Question: Count the number of objects in the diagram.
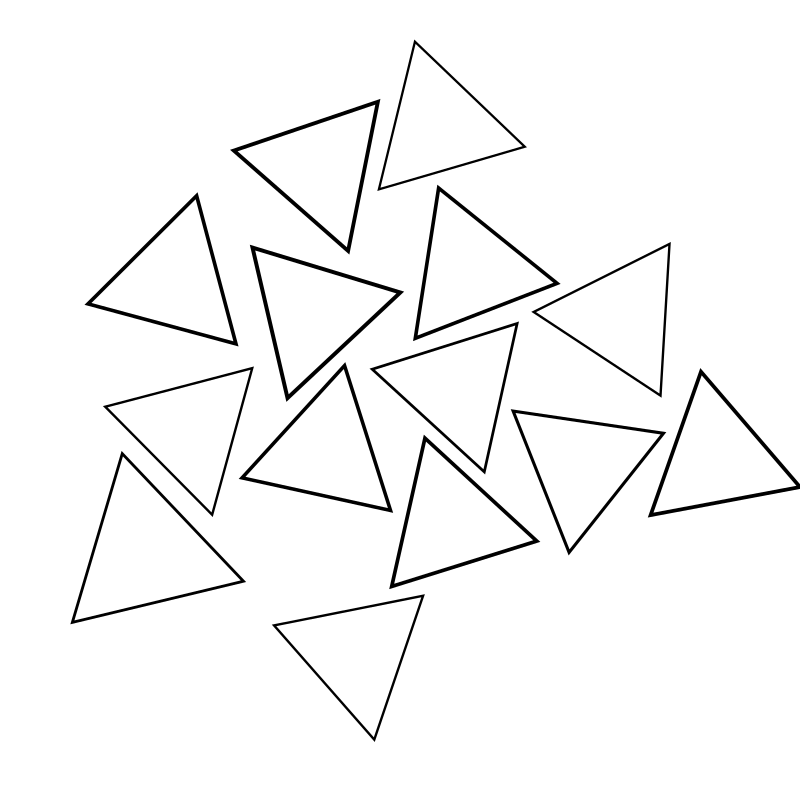
Answer: 14